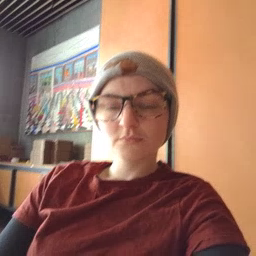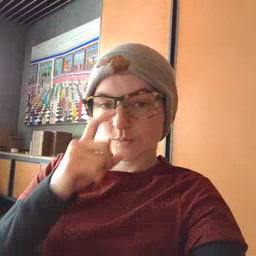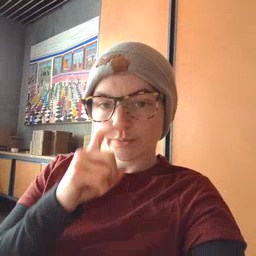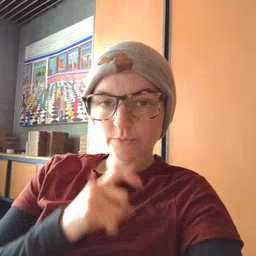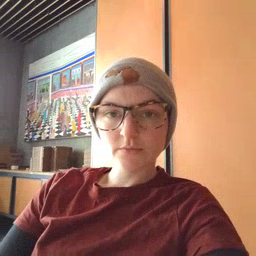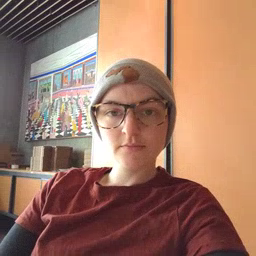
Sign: doll